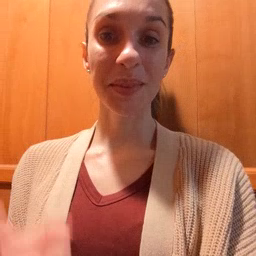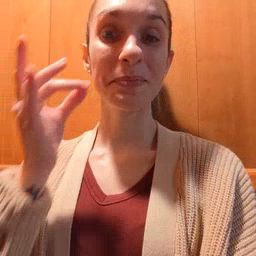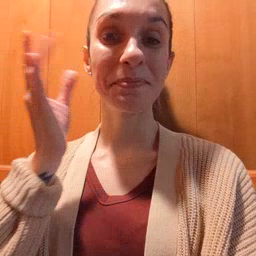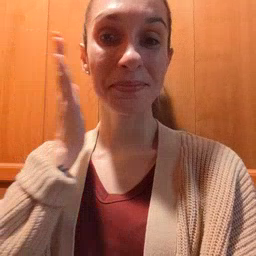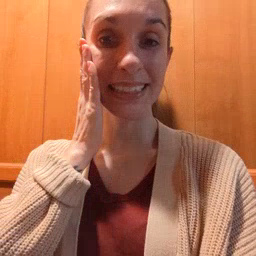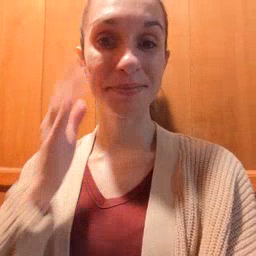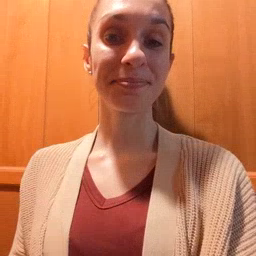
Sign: bee